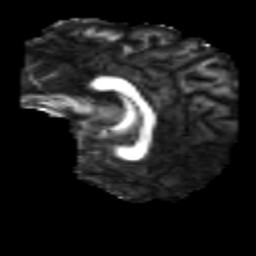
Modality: FA
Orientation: sagittal
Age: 25
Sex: male
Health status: healthy
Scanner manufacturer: philips
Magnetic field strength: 3 T
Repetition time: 10.355 s
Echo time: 0.0712 s